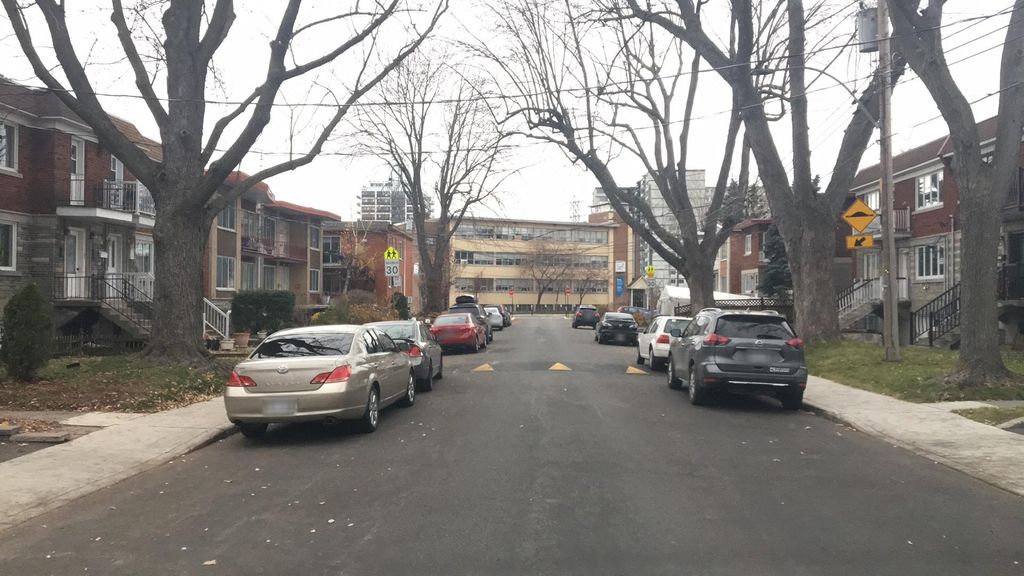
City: montreal